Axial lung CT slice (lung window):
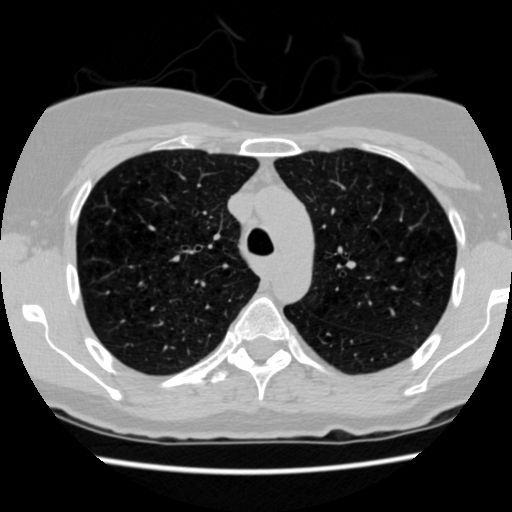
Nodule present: no